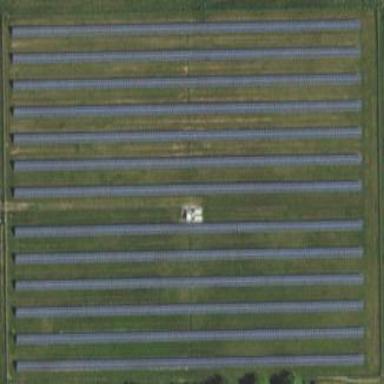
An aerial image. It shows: Solar photovoltaic power plant surrounded by fence.